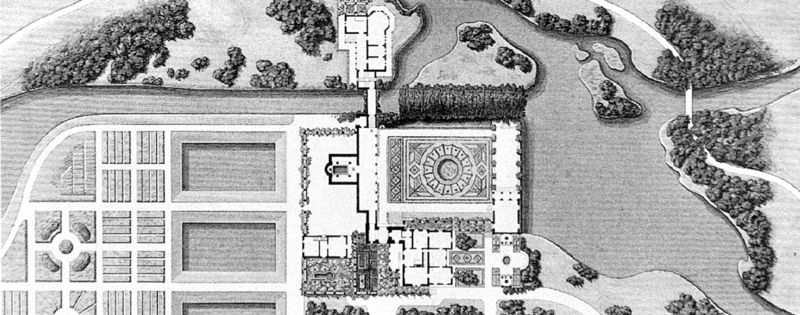
Titel: Römische Bäder und Gärtnerhaus in Potsdam
Künstler: Karl Friedrich Schinkel
Institution: Unbekannt
Schlagwörter: baum, flügel, wasser, bäume, fluss, landschaft, see, stadt, teich, ufer, blumen, frankreich, grau, schwarz, skizze, strasse, terasse, weiss, zeichnung, anlage, gebäude, gras, haus, park, parkanlage, rasen, schloss, weg, wiese, architektur, barock, brücke, gewässer, kanal, kirche, wege, insel, pflanze, pflanzen, england, wald, rund, bassin, garten, papier, perspektive, mauer, hof, vogelperspektive, steg, symmetrie, galerie, aufsicht, rechtecke, straßen, innenhof, kloster, wälder, stich, entwurf, villa, geometrisch, karte, anwesen, mauern, rechteckig, kapelle, beet, beete, blumenbeet, rabatte, staft, boskett, parterre, plan, gärten, zentrum, tempel, wasserbecken, englischer garten, geometrie, englisch, bauten, inseln, grundriss, zeichung, mittelbau, rondell, barockgarten, stallungen, erweiterung, boskette, gartenanlage, projekt, schlosspark, hecken, innengarten, klosteranlage, blumenbeete, landschaftsgarten, rabatten, gartehn, gerichtetheit, nutzgarten, reisbrett, wohnanlage, flußlauf